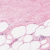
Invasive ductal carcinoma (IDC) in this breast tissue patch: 0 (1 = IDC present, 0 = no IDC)